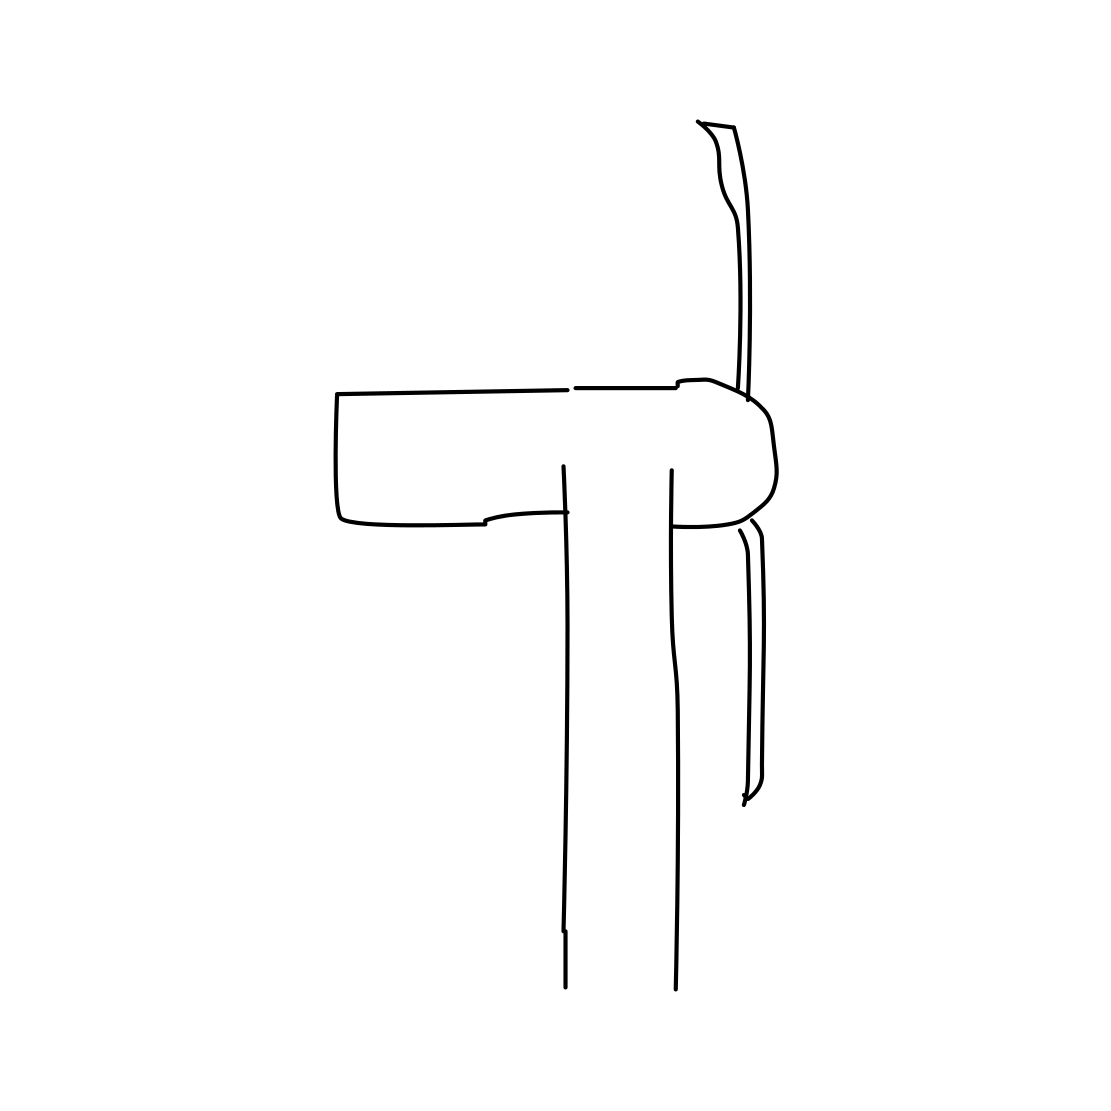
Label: windmill